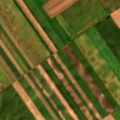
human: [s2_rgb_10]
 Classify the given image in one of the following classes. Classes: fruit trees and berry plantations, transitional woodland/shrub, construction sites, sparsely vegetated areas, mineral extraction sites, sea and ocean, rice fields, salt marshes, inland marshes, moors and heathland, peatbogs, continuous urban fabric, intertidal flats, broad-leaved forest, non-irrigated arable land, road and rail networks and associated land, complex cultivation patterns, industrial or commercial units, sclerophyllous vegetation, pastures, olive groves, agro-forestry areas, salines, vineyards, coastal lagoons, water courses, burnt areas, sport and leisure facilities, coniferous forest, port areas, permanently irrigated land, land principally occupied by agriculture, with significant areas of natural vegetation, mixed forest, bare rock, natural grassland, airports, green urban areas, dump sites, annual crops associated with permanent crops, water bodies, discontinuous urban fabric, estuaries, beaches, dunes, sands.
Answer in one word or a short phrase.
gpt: non-irrigated arable land